Interaction volume radius: 5 \u00c5
Interaction volume height: 10 \u00c5
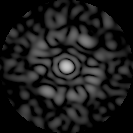
Disorder parameter: 0.7735